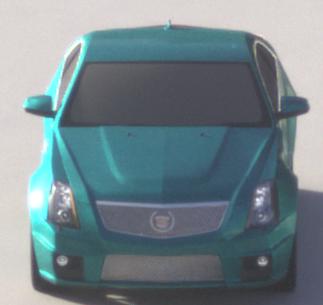
Make: Cadillac
Model: CTS-V
Detailed model: CTS-V (II) Limousine
Model produced from: 2008/11
Model produced until: 2010/12
Doors: 4
Color: blue
Road condition: dry road
Daytime: morning or afternoon
Contrast: medium contrast